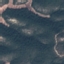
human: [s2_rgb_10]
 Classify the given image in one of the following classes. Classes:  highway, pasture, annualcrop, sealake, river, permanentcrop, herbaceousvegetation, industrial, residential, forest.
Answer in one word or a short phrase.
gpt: HerbaceousVegetation